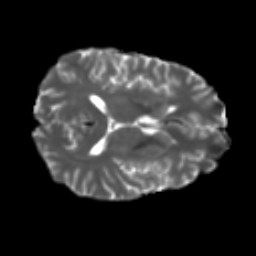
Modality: T2w
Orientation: axial
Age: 40
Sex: male
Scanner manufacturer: ge
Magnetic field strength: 3 T
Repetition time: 7.8 s
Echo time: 0.0607 s